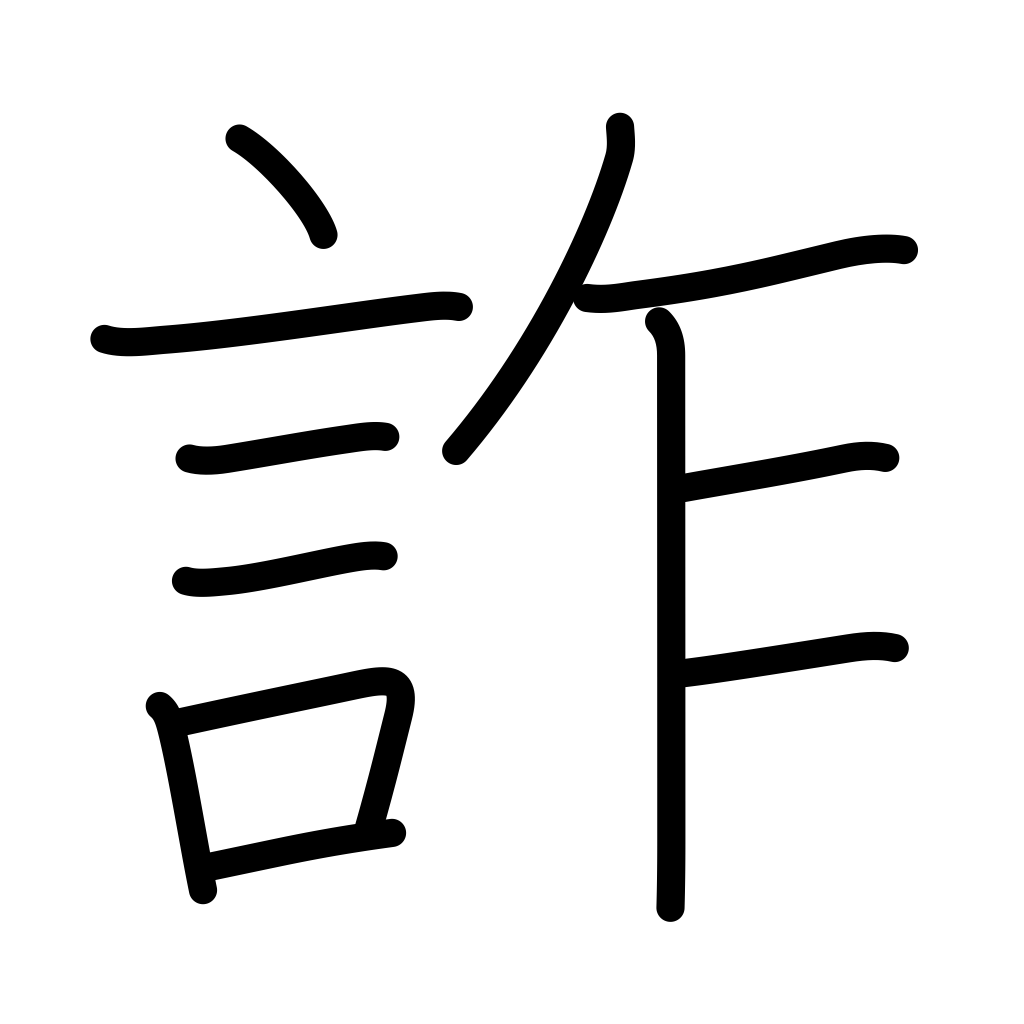
Meaning: lie, falsehood, deceive, pretend